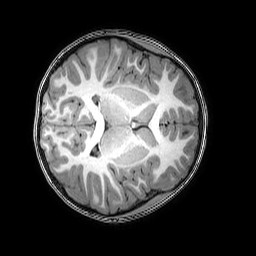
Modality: T1w
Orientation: axial
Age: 6
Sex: female
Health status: healthy